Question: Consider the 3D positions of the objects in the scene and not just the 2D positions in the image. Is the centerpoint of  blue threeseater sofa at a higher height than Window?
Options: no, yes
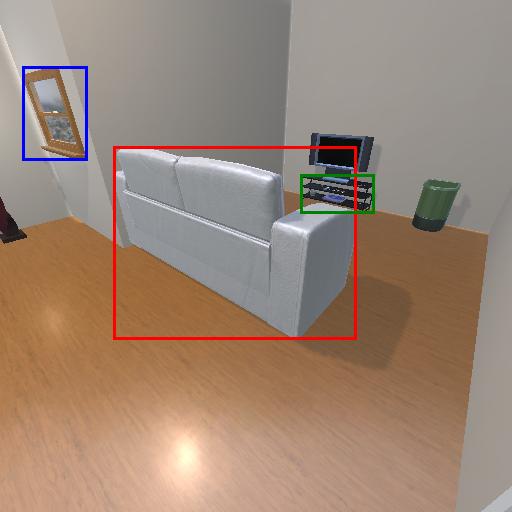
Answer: no